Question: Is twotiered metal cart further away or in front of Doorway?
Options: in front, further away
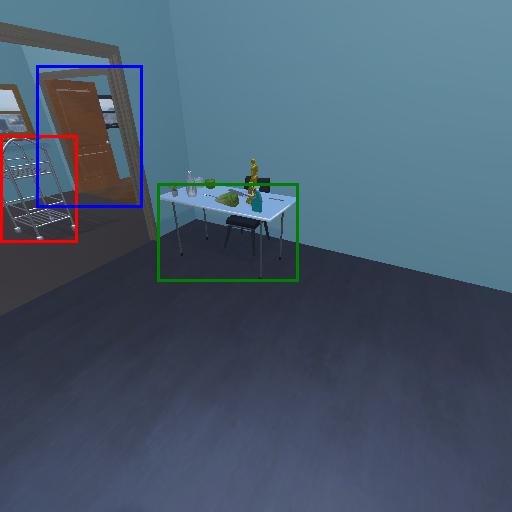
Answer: in front